Question: I have a horizontal menu like this

I would like to have slick jquery drop down under profile,settings and notifications.
Can anyone help me to implement it?
Here is my <URL>
Thanks
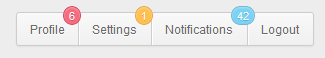
Answer: i do someting. You can change some style things :)
<URL>